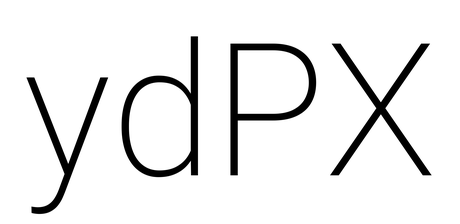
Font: Roboto_ExtraLight